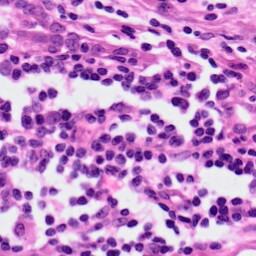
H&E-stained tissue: Lung